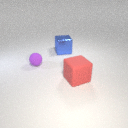
large red rubber cube to the right of large blue metal cube